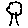
Label: tree